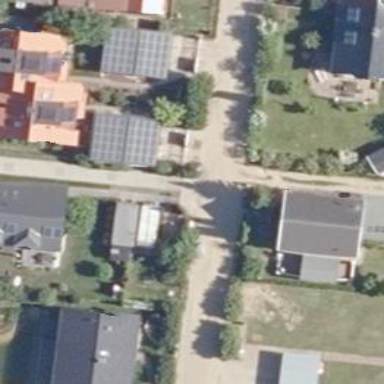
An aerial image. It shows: Asphalt road in living street.